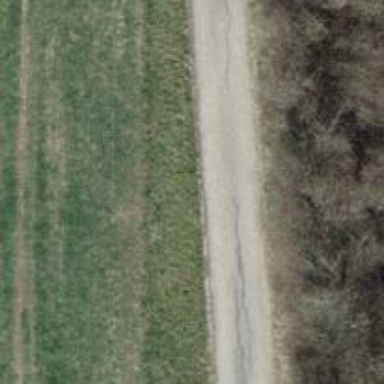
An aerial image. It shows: Paved track with grade1 tracktype.